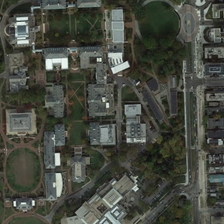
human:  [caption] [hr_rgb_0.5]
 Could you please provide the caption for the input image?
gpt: the houses are colorful, the ground is grey and many colorful cars .

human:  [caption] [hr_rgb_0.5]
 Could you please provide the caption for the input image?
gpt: this is a satellite imagery .

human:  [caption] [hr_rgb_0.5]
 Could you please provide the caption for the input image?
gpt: many buildings and some green trees are in a school .

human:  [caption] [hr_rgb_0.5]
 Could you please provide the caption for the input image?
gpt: many buildings and some green trees are in a school .

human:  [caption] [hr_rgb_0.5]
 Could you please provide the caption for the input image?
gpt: this is a satellite imagery .